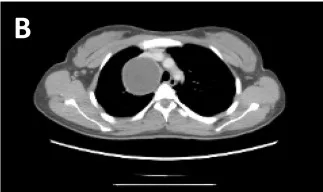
Chest CT in axial views of the heterogeneous right side anterior lateral mass.
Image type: radiology (ct)